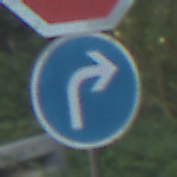
Verkehrszeichen: VorgeschriebeneFahrtrichtungRechts
Zusatzzeichen oben: Stop
Umgebung: Outdoor, Nature
Tageszeit: MorningAfternoon
Wetter: Clear
Licht: Natural
Jahreszeit: NotSpecified
Kontrast: LowContrast